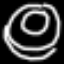
Label: donut